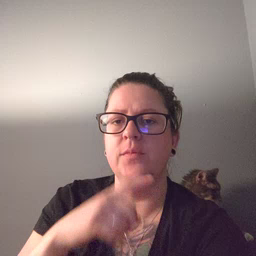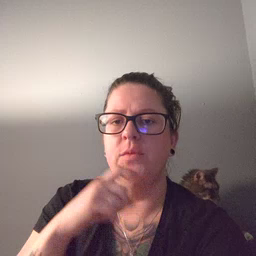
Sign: dryer